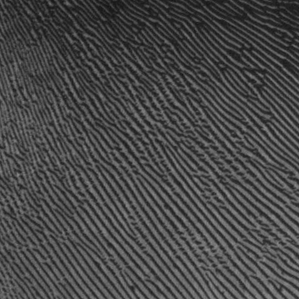
Label: frost